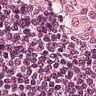
Metastatic tissue present: yes